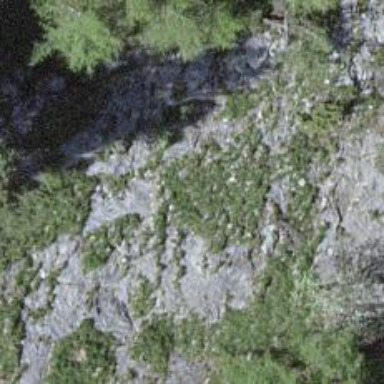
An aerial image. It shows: Natural cliff.